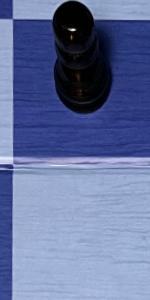
Label: Empty